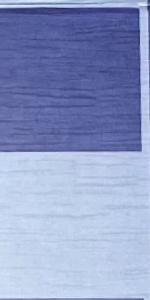
Label: Empty